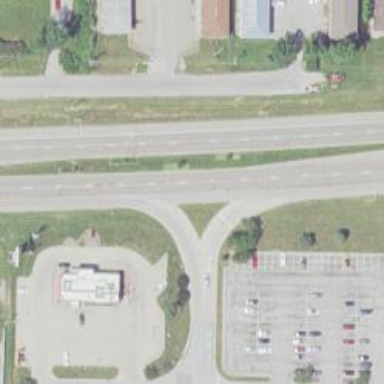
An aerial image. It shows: Primary link highway.